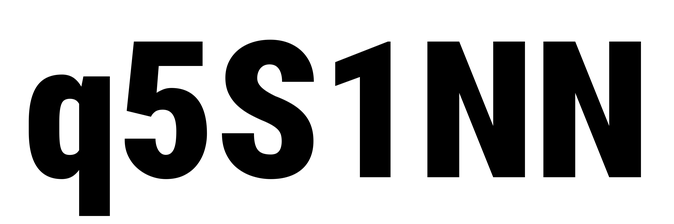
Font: Roboto_Condensed_Black